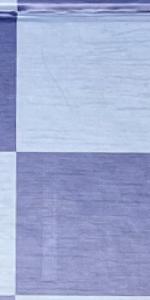
Label: Empty